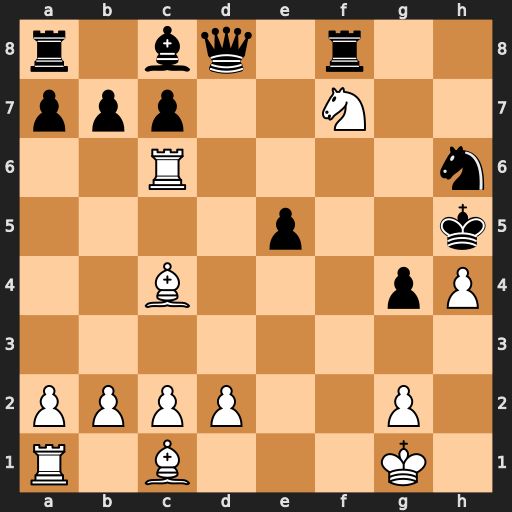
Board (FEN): r1bq1r2/ppp2N2/2R4n/4p2k/2B3pP/8/PPPP2P1/R1B3K1
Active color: w
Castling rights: -
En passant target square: -
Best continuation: Rxh6#